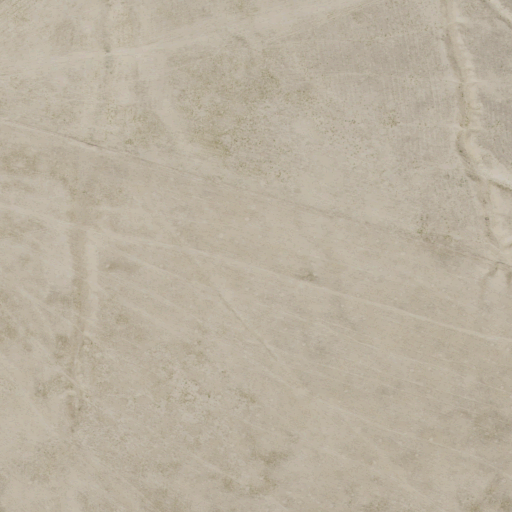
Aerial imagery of plain(s) in Utah named White Sage Flat containing grassland and shrub